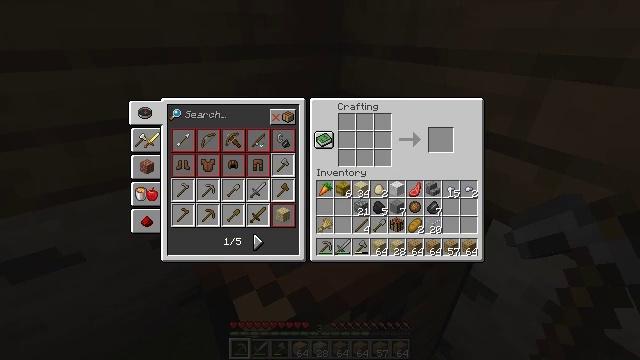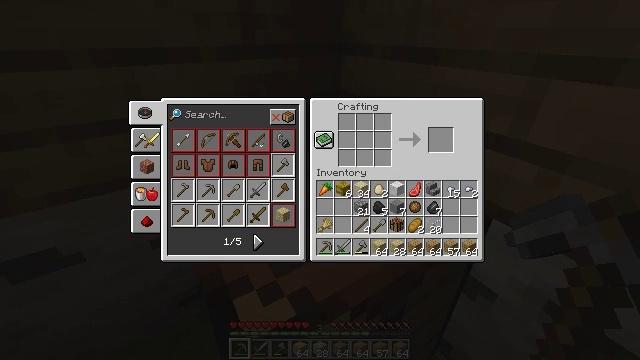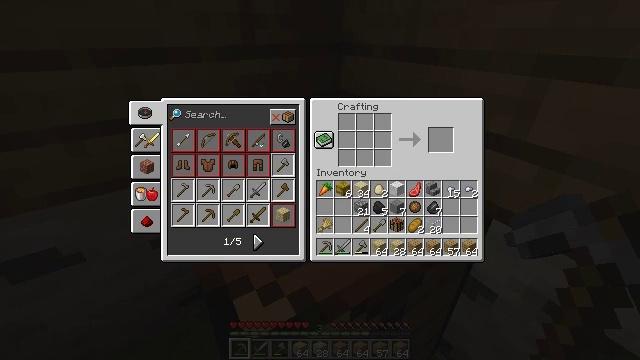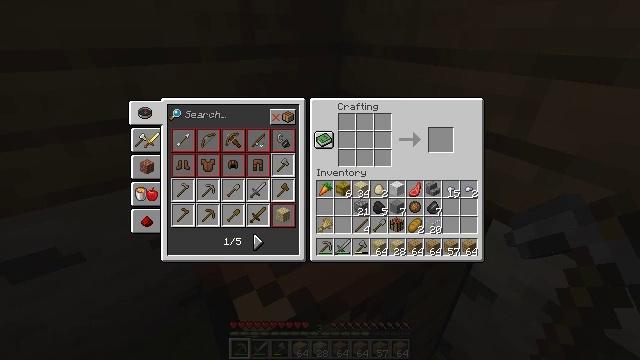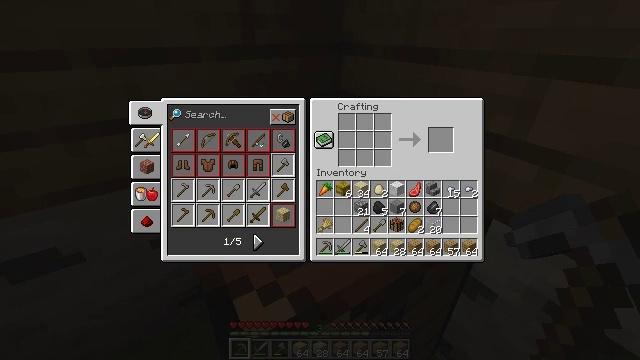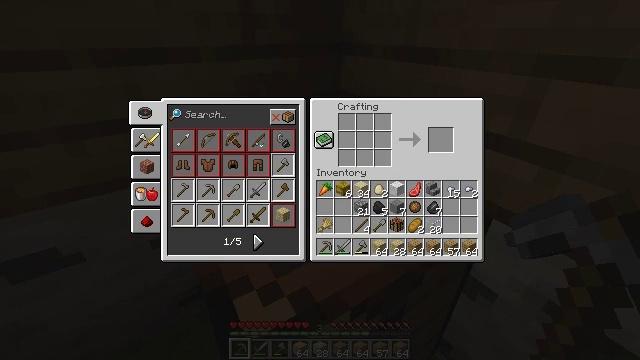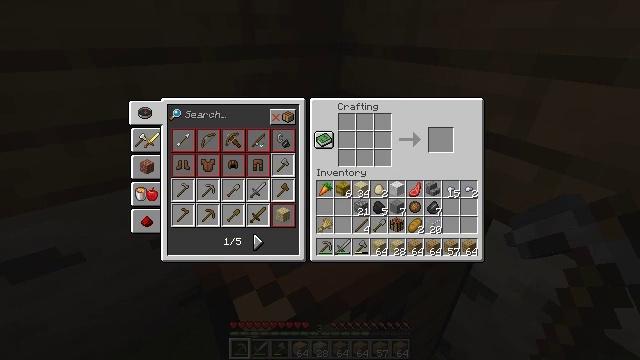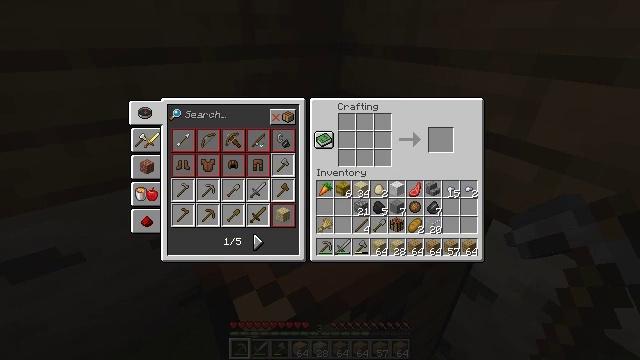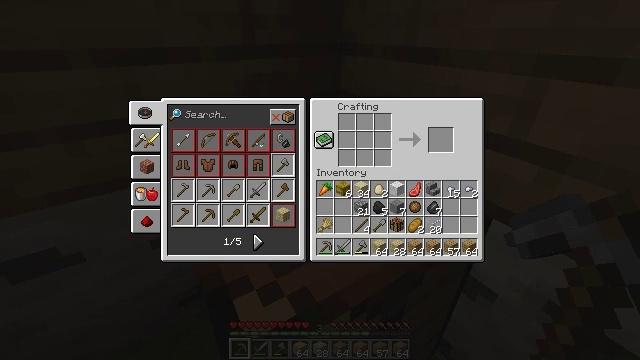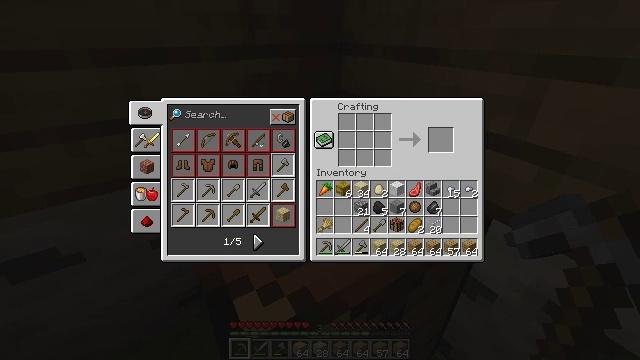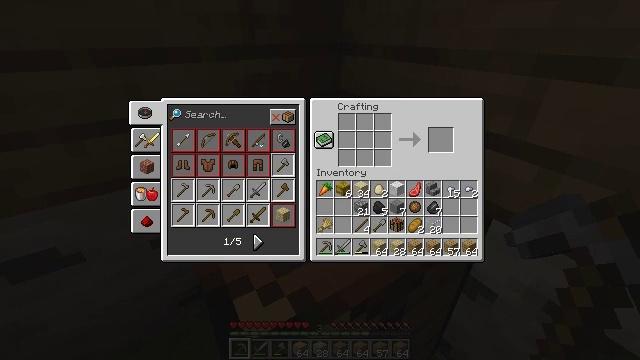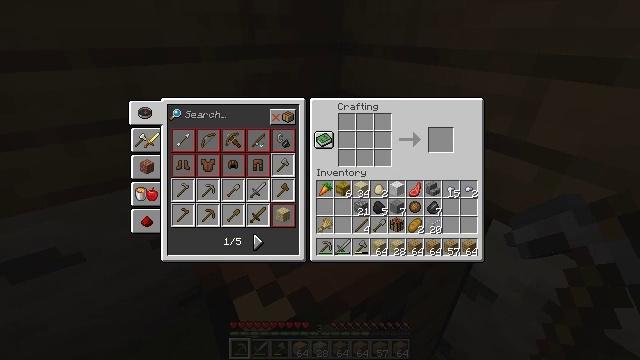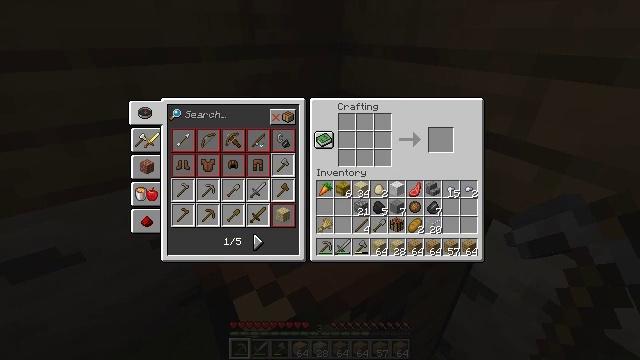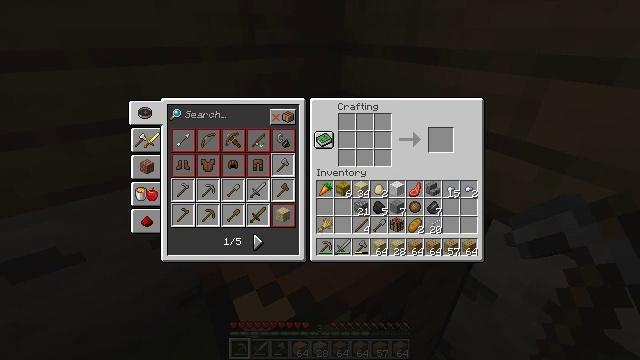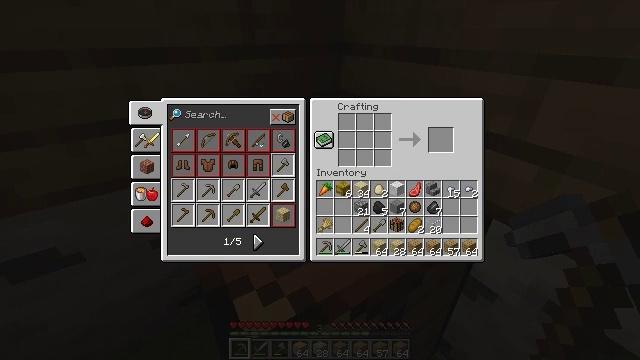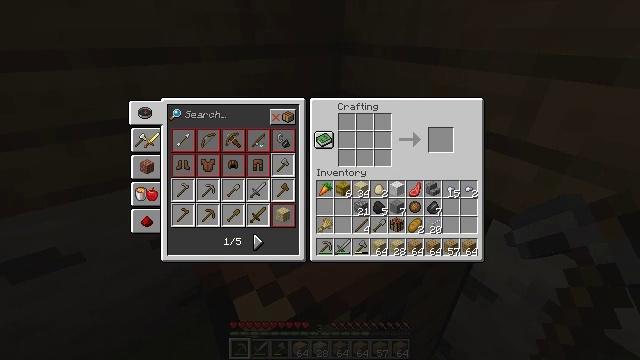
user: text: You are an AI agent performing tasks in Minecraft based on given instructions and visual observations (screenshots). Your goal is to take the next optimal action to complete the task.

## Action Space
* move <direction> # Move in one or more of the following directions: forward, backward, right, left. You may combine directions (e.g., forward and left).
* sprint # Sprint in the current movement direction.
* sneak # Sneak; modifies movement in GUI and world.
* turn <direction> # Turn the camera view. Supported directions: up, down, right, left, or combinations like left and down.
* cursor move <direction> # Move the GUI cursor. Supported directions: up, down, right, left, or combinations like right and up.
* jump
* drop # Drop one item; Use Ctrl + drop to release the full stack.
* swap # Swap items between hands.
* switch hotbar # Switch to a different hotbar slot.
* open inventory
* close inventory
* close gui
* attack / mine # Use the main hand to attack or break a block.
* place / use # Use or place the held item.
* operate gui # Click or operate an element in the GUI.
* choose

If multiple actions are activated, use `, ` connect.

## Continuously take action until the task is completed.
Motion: motion action
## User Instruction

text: Remove the white bed from its place.
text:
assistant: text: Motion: no_op
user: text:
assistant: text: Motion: no_op
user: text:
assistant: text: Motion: no_op
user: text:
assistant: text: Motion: no_op
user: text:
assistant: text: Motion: no_op
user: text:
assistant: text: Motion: no_op
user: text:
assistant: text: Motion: no_op
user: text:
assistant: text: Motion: no_op
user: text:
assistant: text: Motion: no_op
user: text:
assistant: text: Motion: no_op
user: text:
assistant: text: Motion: no_op
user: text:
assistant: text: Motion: no_op
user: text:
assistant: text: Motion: no_op
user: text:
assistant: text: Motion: no_op
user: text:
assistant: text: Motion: no_op
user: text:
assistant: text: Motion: no_op
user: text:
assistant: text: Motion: no_op
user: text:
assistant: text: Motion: cursor move left
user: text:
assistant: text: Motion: cursor move left
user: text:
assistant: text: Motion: no_op
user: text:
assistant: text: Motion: no_op
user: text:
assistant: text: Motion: no_op
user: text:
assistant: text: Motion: no_op
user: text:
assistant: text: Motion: no_op
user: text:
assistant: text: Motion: no_op
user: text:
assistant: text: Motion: no_op
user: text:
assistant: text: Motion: no_op
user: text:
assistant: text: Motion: no_op
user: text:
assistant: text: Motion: no_op
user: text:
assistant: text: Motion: no_op